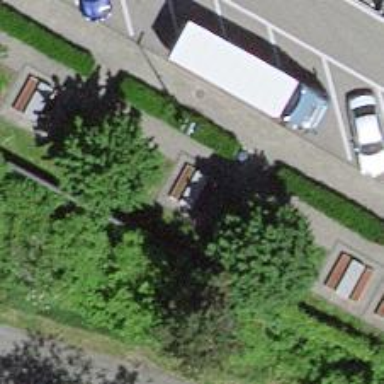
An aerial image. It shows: Picnic table located in leisure land area.